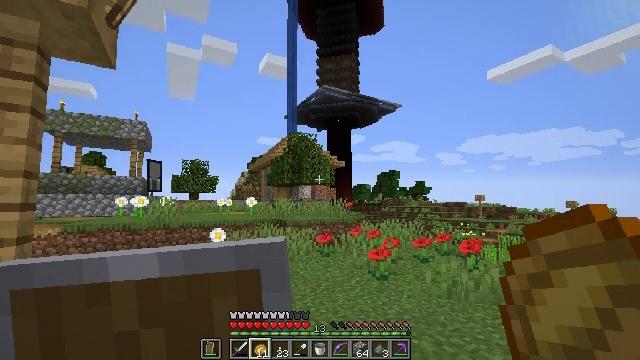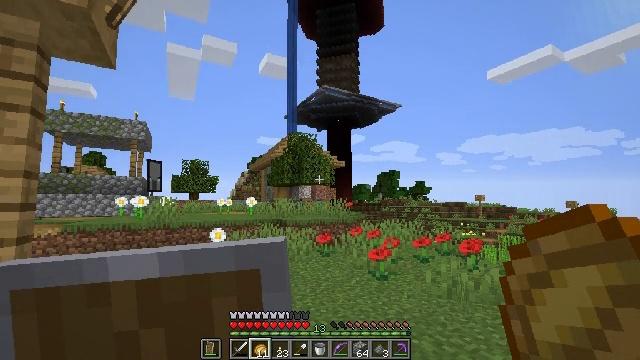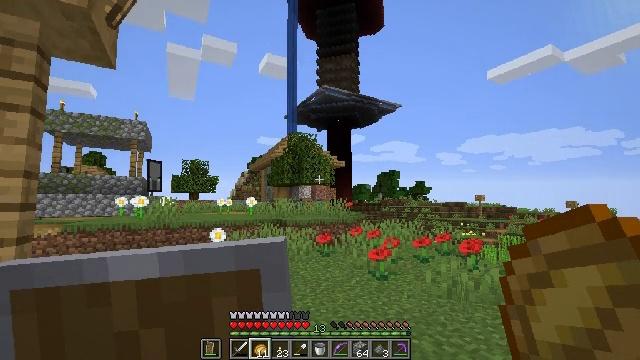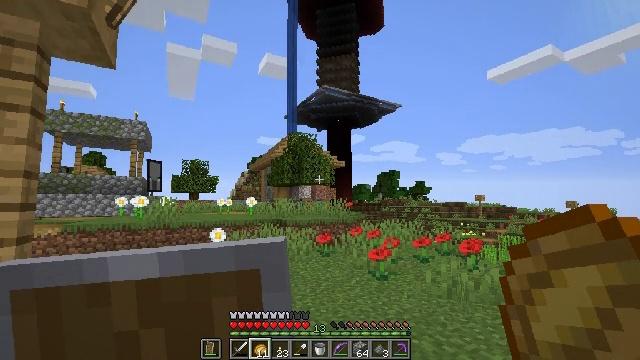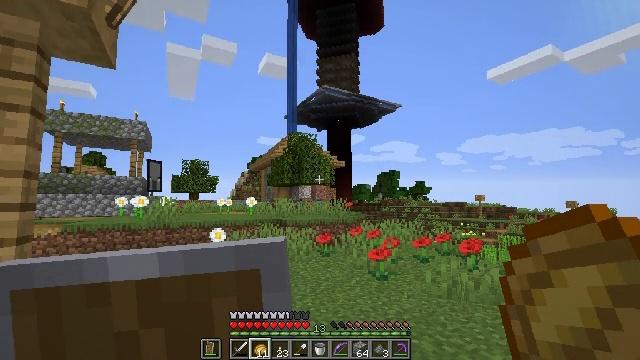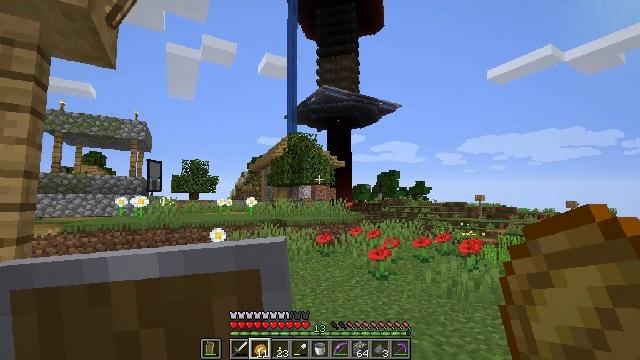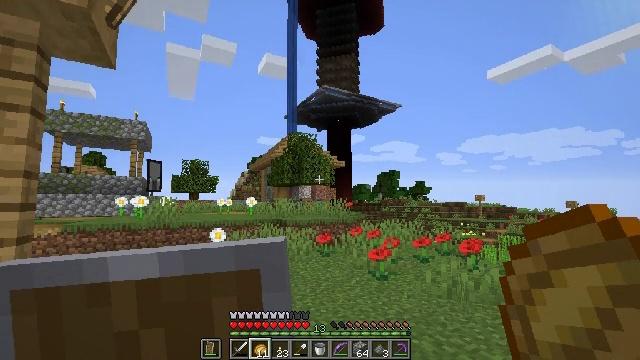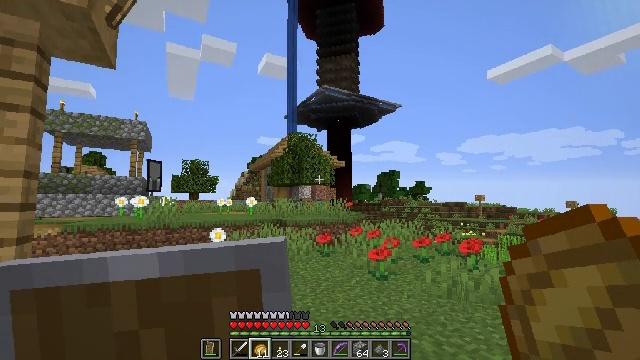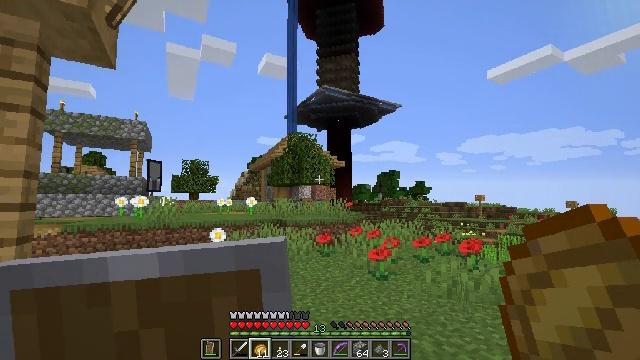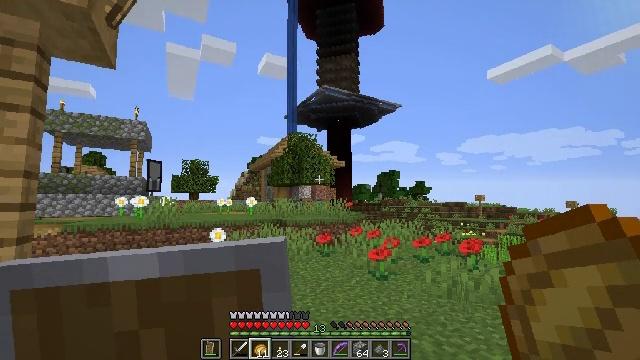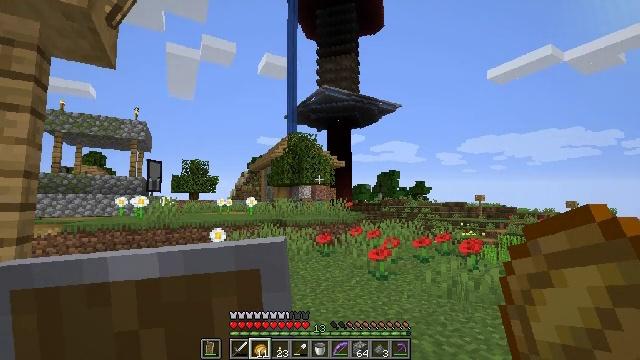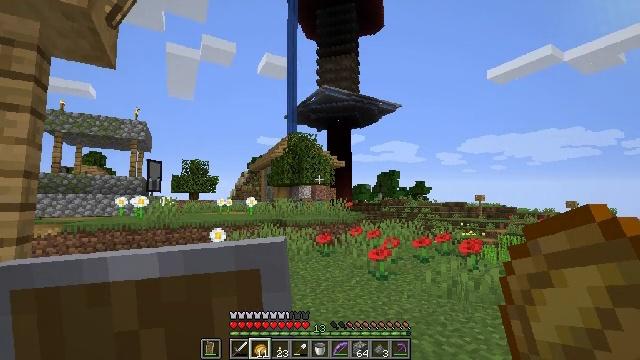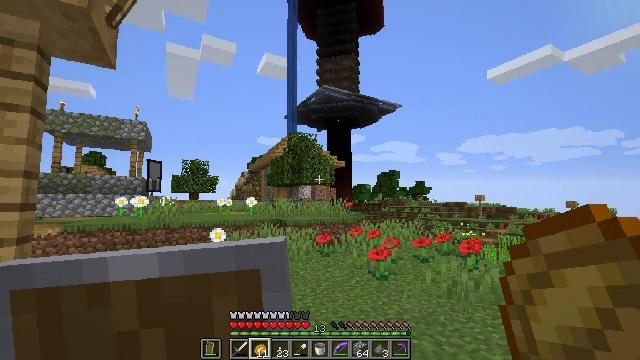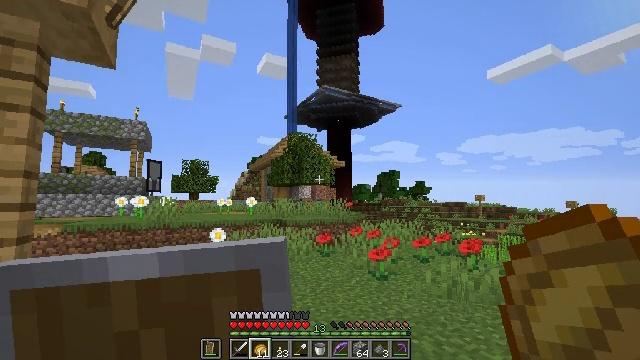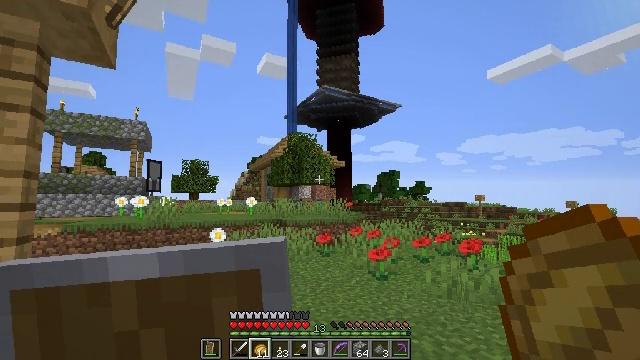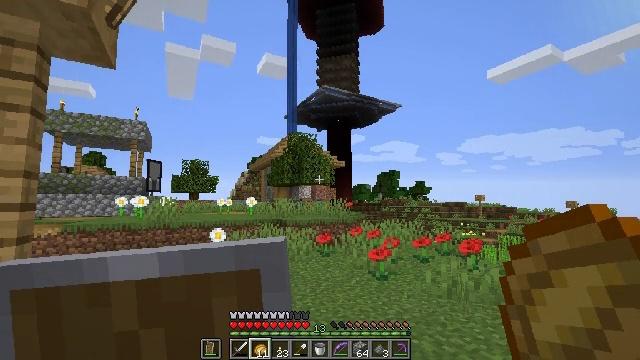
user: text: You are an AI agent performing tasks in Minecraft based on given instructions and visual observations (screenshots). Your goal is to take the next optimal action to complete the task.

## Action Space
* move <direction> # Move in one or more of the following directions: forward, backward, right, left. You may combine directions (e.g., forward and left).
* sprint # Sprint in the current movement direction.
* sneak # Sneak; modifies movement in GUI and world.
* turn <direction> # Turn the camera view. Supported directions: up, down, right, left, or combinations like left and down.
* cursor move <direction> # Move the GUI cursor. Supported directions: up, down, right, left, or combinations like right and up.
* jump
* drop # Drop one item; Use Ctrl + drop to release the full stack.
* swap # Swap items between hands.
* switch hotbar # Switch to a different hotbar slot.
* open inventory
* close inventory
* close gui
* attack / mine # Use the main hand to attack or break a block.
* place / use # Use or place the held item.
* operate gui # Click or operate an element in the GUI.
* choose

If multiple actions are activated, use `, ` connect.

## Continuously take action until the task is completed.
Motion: motion action
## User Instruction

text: Prepare a bow on the crafting table.
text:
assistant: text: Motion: no_op
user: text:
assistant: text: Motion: no_op
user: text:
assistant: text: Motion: no_op
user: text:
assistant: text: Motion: no_op
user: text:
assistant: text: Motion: no_op
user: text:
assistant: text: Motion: no_op
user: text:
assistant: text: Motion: no_op
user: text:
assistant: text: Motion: no_op
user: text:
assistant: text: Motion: no_op
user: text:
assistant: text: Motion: no_op
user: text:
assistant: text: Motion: no_op
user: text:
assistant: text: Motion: no_op
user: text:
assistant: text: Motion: no_op
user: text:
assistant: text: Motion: no_op
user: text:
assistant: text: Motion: no_op
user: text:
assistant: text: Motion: no_op
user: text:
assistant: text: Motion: no_op
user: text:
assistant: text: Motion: no_op
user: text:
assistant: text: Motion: no_op
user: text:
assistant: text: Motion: no_op
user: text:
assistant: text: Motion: no_op
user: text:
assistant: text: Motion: no_op
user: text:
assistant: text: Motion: no_op
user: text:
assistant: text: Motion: no_op
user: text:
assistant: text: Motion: no_op
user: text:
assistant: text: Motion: no_op
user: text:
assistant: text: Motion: no_op
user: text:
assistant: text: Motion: no_op
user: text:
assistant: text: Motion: no_op
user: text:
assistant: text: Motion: no_op